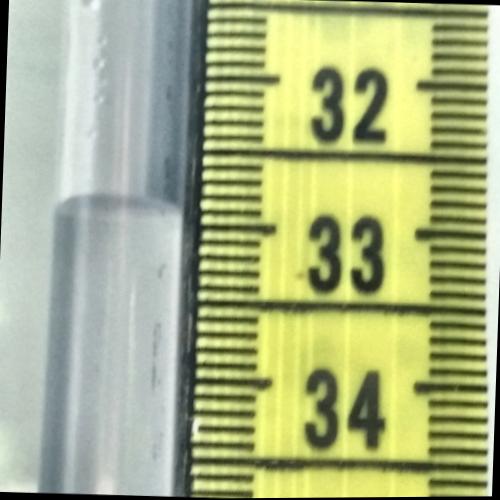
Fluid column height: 32.9 cm